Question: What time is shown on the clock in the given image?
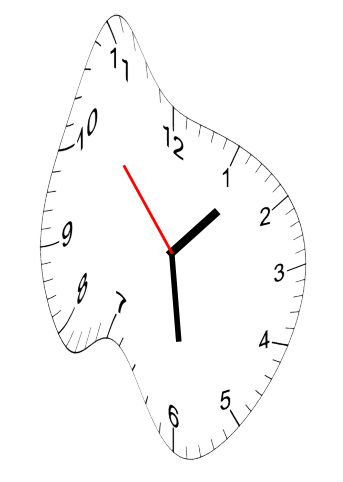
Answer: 01:28:53